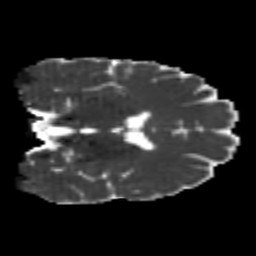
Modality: MD
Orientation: coronal
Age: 23
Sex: male
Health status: healthy
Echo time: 0.074 s